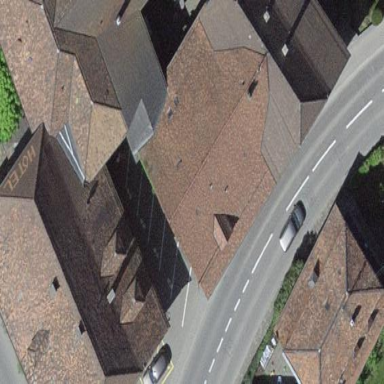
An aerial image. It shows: Hotel with half-hipped roof shape.